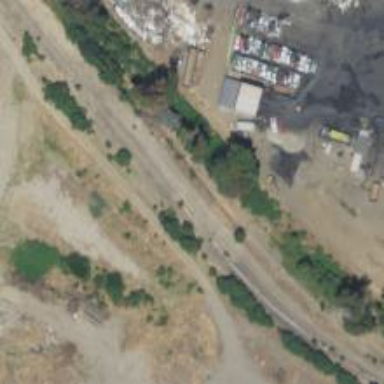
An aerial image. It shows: Disused railway spur.